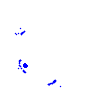
Particle: electron